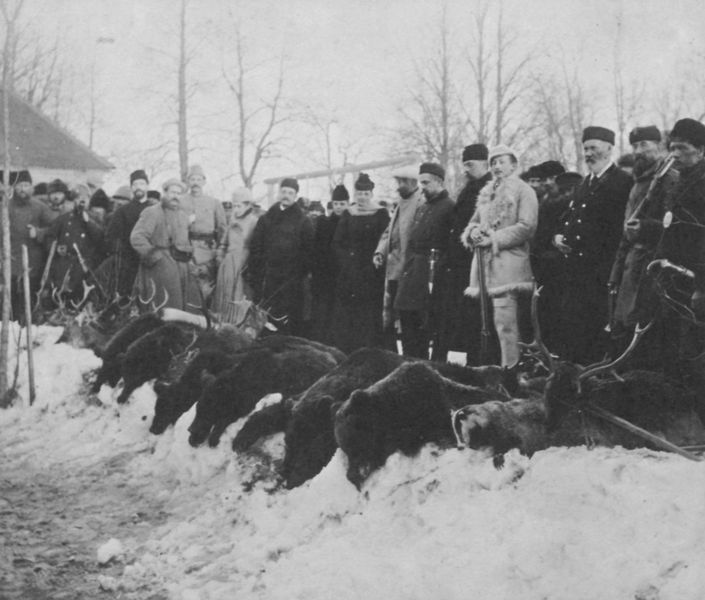
Titel: Die Beute eines Tages
Künstler: Russischer Photograph
Schlagwörter: baum, berg, himmel, mann, weiß, bäume, frauen, menschen, äste, frau, grau, hut, hüte, männer, schwarz, dach, eis, gebäude, haus, schnee, tier, tiere, jacke, mütze, leiche, mensch, tod, tot, ast, kalt, mantel, adel, personen, person, russland, nebel, winter, wild, foto, fotografie, photographie, schwein, stolz, kälte, schwarz-weiss, waffen, jacken, leichen, waffe, mäntel, jagd, photo, beute, erlegt, erschossen, hirsch, hirsche, jäger, strecke, gewehr, jagdbeute, jagdgesellschaft, hörner, wildschwein, gewehre, geweih, bären, bär, chasse, eber, zar, trophäe, wall, trophäen, wildschweine, rotwild, kadaver, elch, rentier, elche, menschens, russischer fotograf, pelzmützen, erdwall, mänter, bärenjagd, la chasse, ours, rentiere, sangliers, serfs, strecke verblasen, verblasen, wildschweinjagd